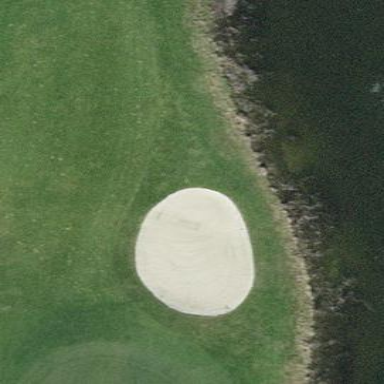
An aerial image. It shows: Sandy area is golf bunker.